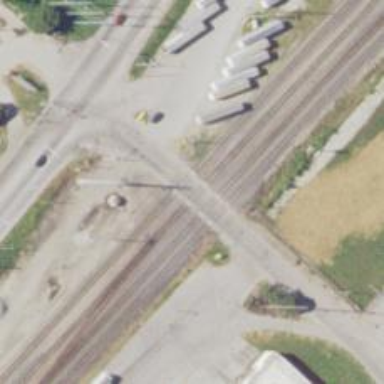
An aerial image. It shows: Railway level crossing.